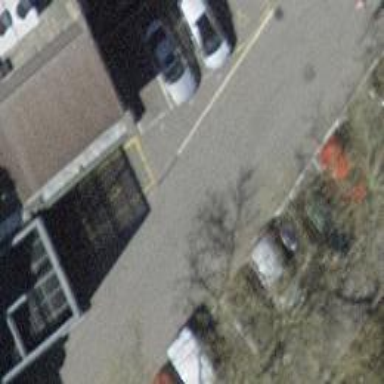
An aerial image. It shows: Charging station.